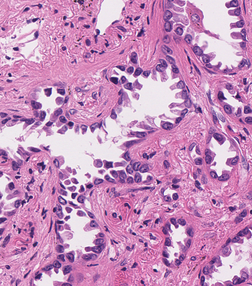
Tumor epithelial tissue: yes
Tumor-associated stroma tissue: yes
Normal tissue: no